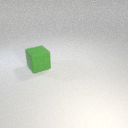
large green rubber cube